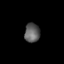
Tissue: skin
Cell type: Epithelial cells
Senescence score: 0.281
Nuclear area (px): 289
Mean DAPI intensity: 93.509